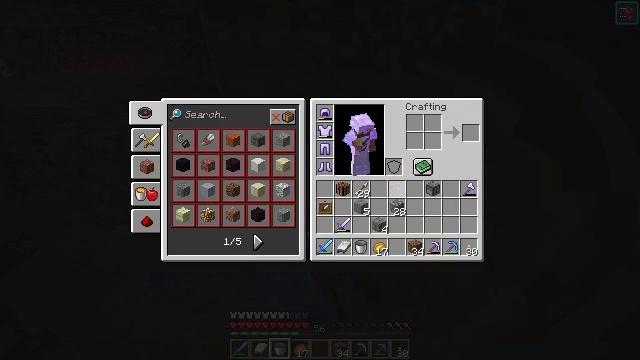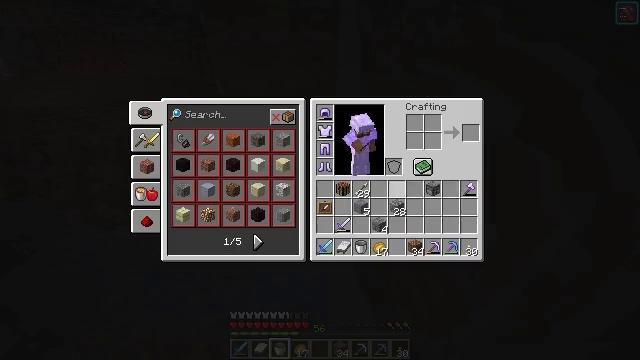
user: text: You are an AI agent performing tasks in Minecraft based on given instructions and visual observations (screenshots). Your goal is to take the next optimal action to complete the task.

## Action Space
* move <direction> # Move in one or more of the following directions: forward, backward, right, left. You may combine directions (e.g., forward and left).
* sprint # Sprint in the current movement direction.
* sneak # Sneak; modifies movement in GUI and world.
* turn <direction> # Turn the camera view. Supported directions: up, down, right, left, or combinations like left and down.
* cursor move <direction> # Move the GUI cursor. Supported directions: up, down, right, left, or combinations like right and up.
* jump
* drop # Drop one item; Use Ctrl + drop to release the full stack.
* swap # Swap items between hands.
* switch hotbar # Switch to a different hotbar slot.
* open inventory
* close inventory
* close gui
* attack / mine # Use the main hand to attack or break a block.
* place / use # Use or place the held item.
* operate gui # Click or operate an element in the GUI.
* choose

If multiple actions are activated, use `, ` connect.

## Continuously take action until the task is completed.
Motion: motion action
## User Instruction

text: Remove a block of ice from the inventory.
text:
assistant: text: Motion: sprint
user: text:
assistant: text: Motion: sprint